Question: I cannot run my java using cmd

Please help.
Thank you
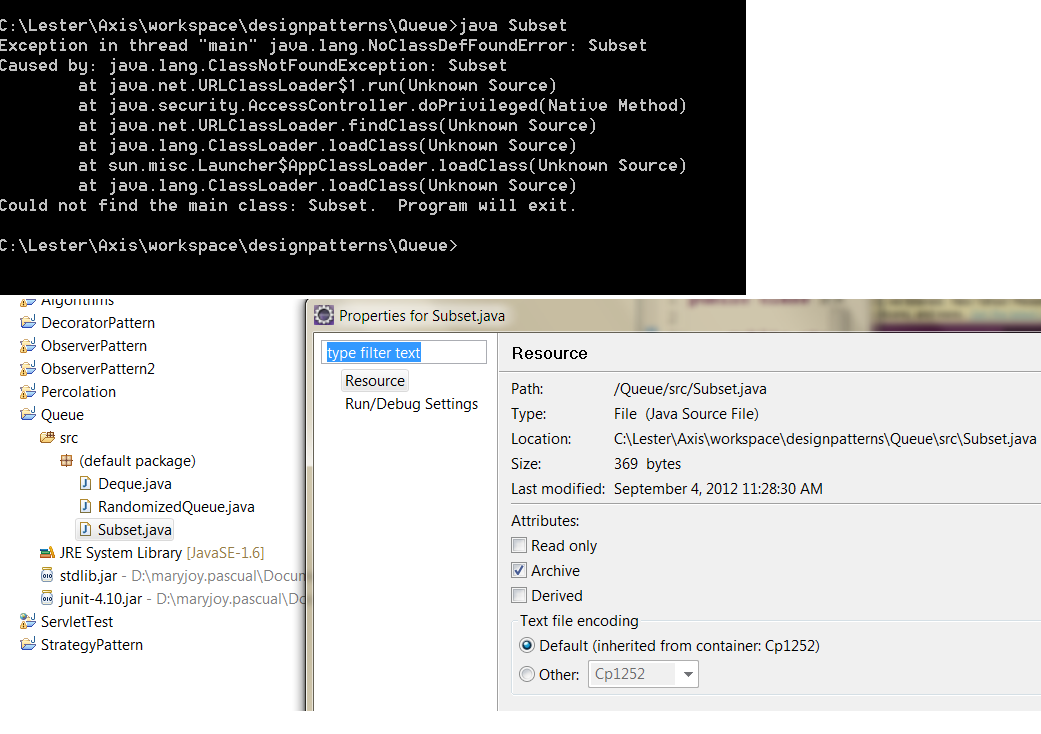
Answer: Well, you've to compile it before you try 'java Subset'. <URL> on creation, compilation and execution of Java source files in command prompt might be of help to you. As a quick update, here's what you can consider doing:
- 'javac'- 'java'